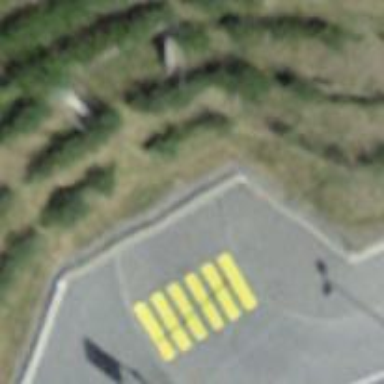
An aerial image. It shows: Parking entrance.